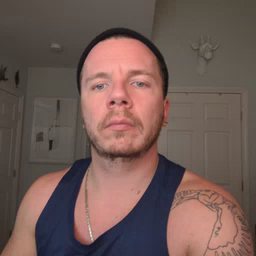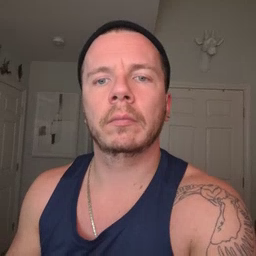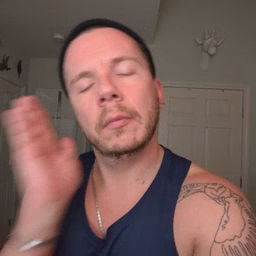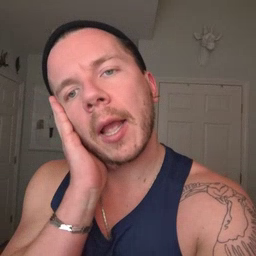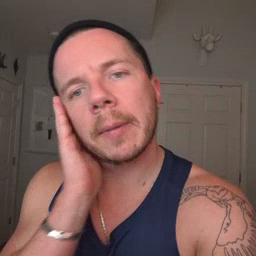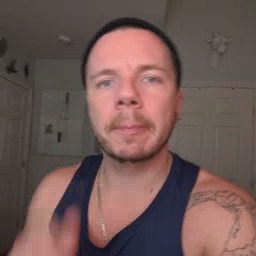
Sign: nap